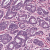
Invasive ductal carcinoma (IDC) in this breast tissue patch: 1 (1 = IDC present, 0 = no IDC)